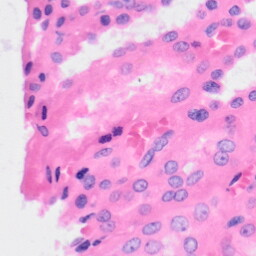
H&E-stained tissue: Kidney